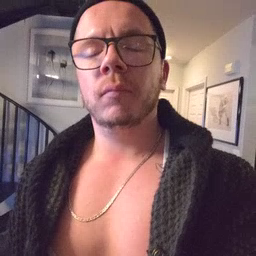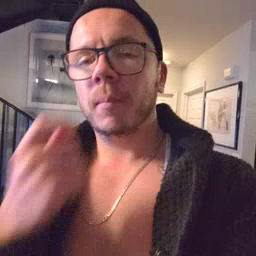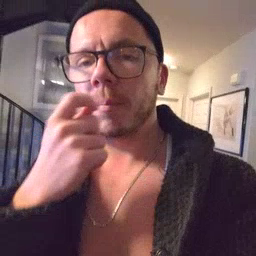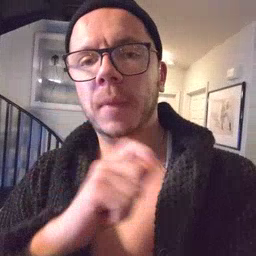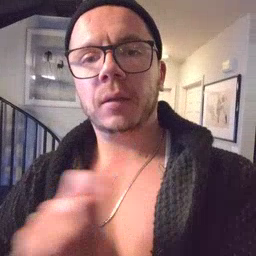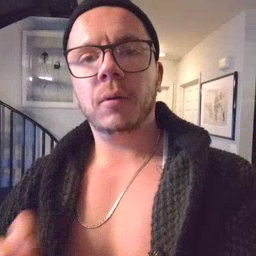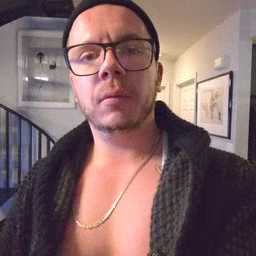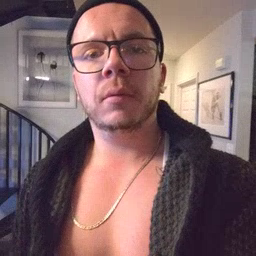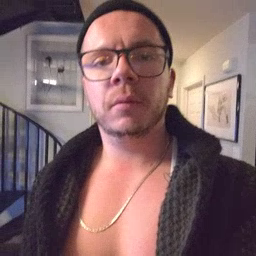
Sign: pencil